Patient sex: M
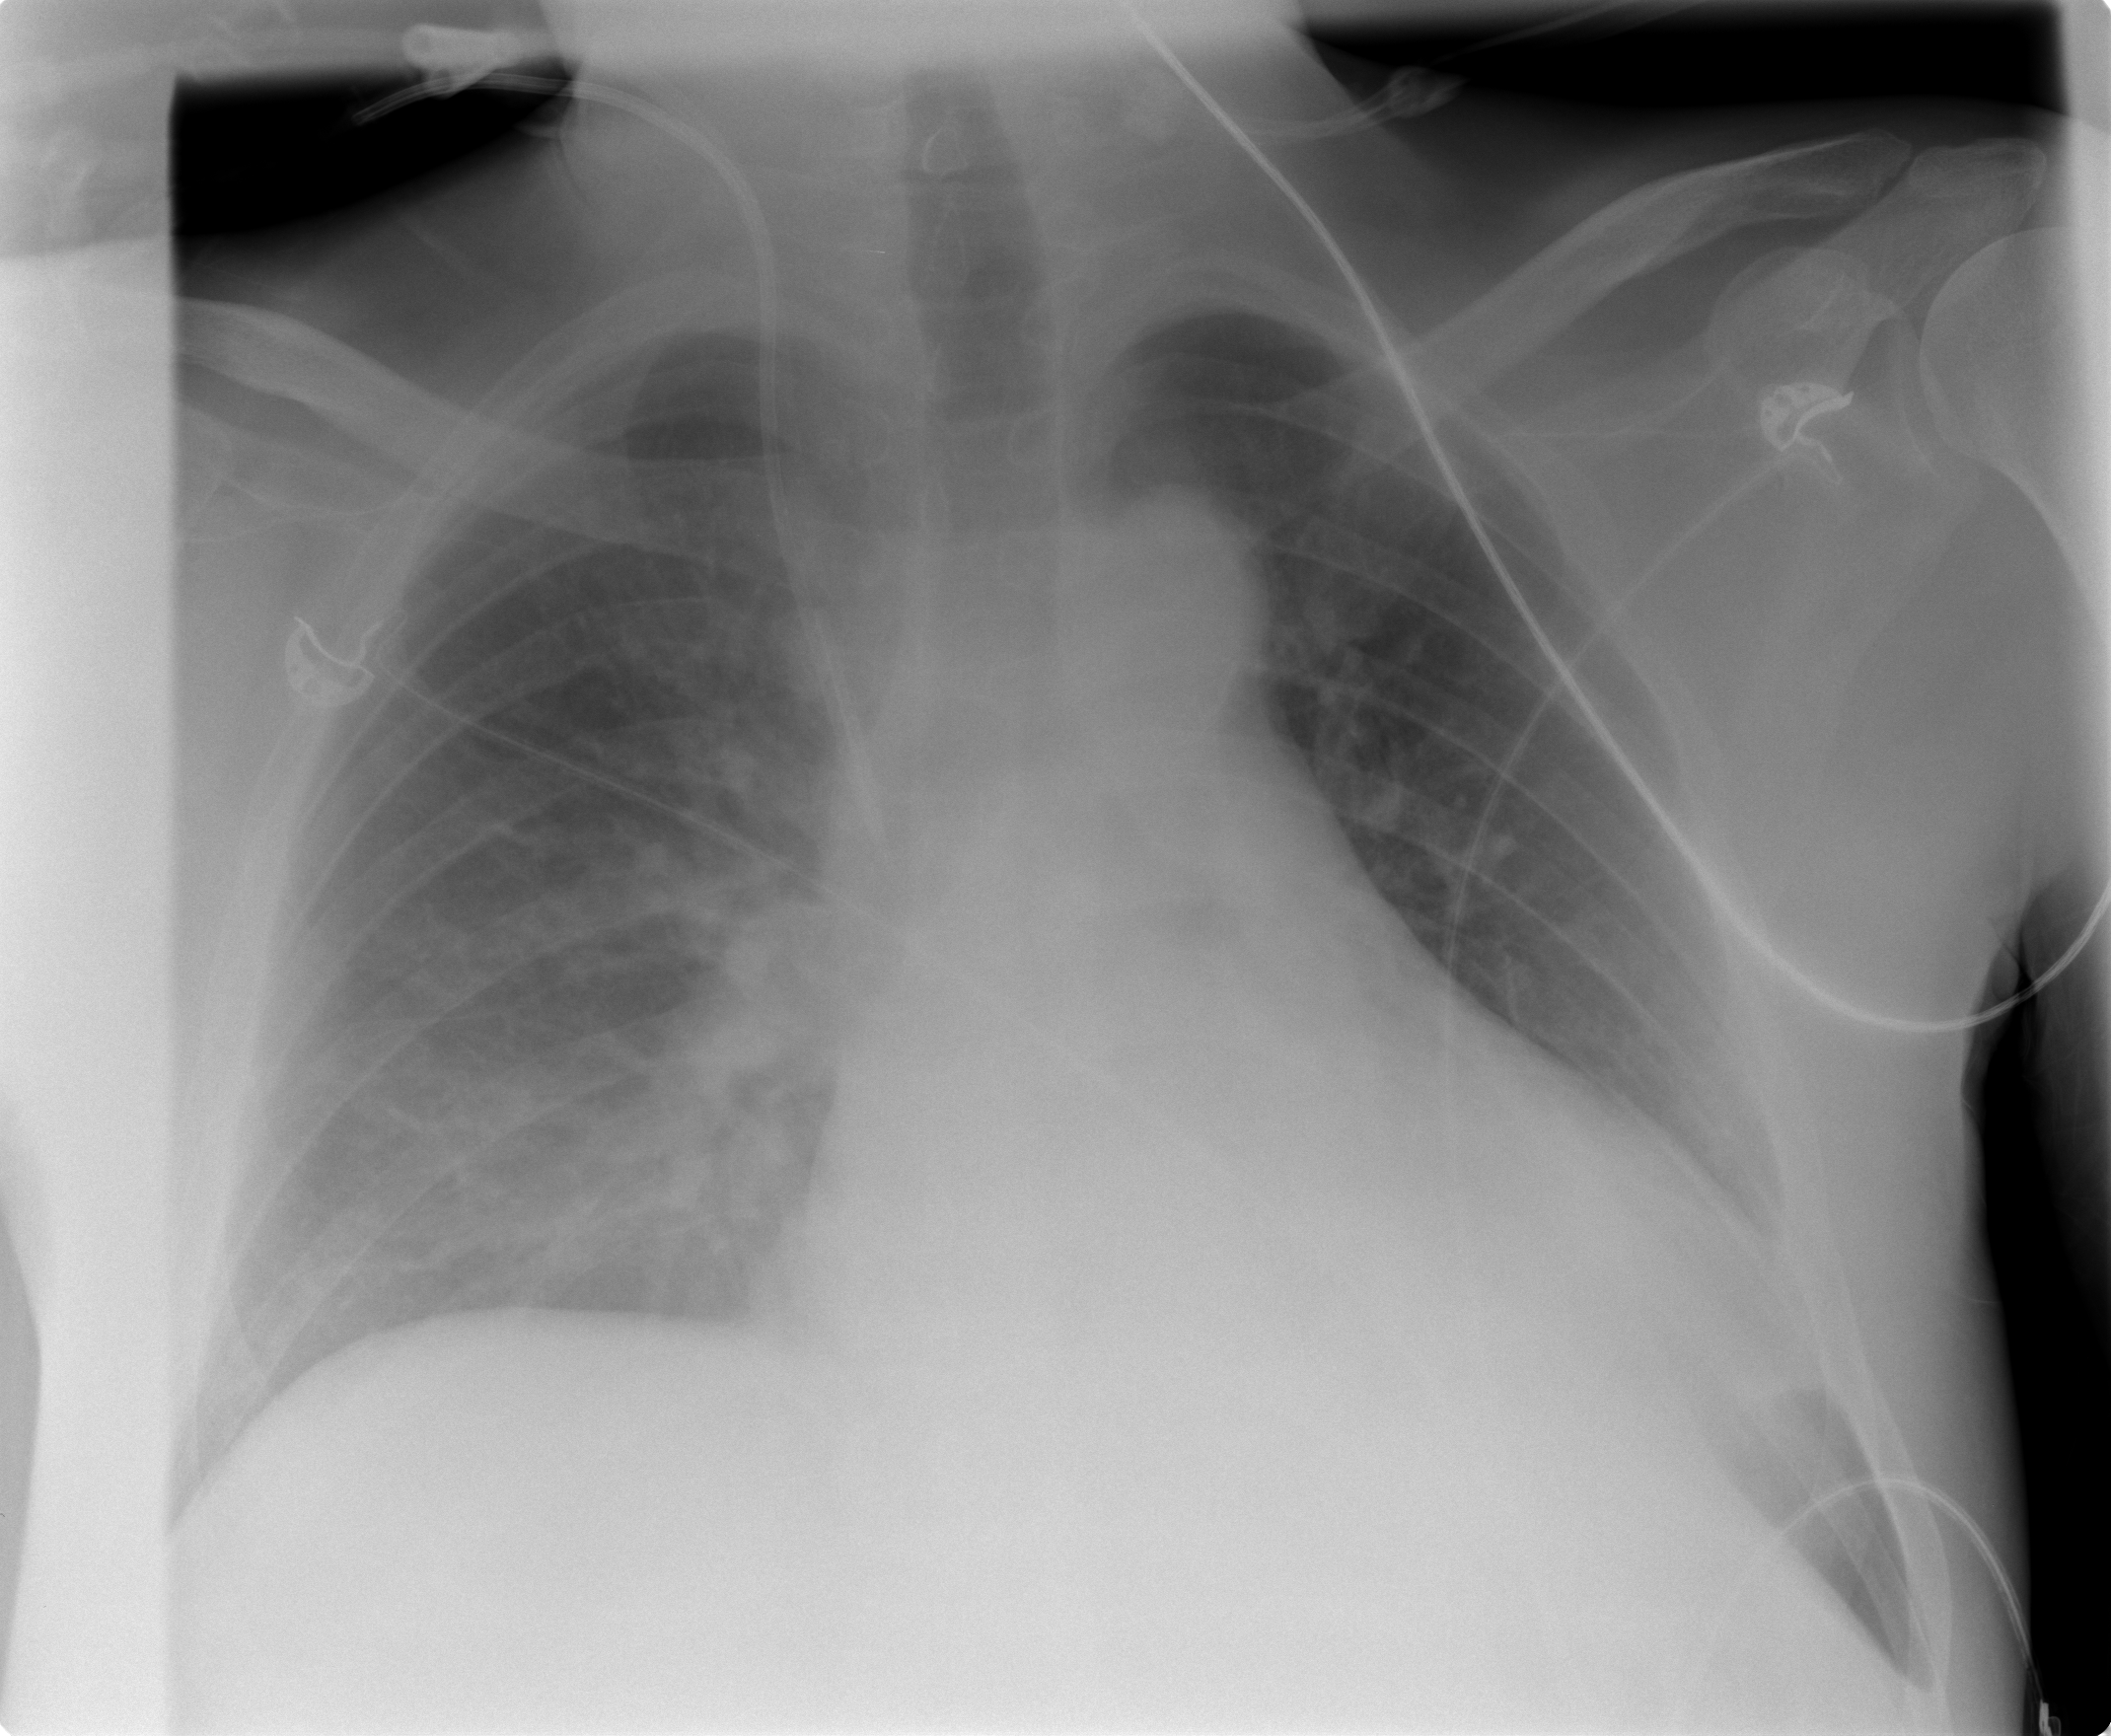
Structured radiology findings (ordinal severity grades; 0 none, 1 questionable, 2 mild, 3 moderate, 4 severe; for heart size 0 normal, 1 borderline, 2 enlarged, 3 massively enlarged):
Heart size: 2
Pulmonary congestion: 2
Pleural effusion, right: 0
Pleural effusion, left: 0
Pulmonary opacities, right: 0
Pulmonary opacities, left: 0
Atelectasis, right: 0
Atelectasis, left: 0